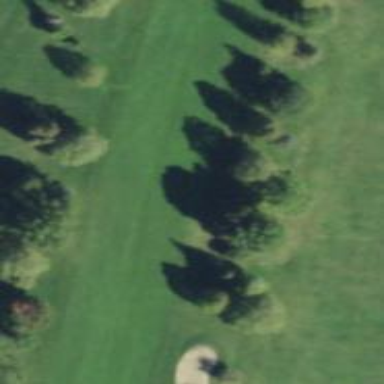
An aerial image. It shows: View of golf hole.